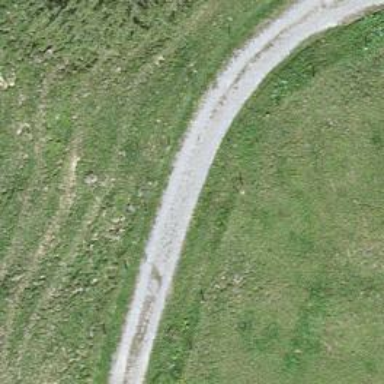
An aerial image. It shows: Well-maintained track road of grade 1.